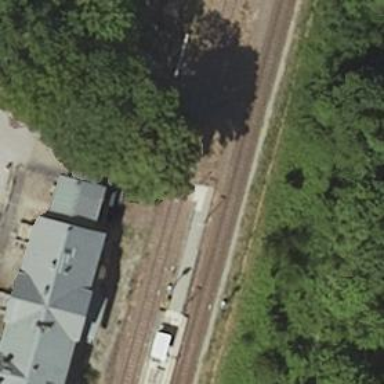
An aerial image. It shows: Railway level crossing.